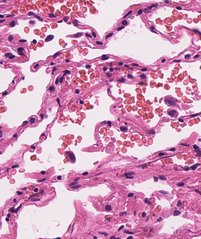
Tumor epithelial tissue: no
Tumor-associated stroma tissue: no
Normal tissue: yes